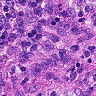
Metastatic tissue present: no